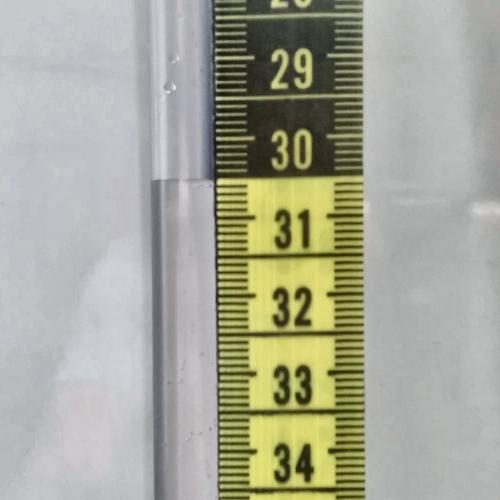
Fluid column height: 30.5 cm